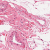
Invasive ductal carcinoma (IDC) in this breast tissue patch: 0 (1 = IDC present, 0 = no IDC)